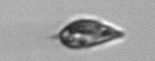
Label: Prorocentrum_triestinum